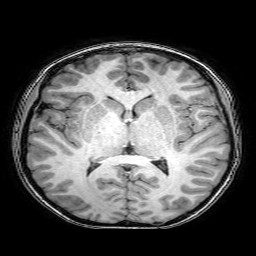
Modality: T1w
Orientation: coronal
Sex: female
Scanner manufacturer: philips
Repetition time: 0.008107 s
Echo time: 0.00371 s